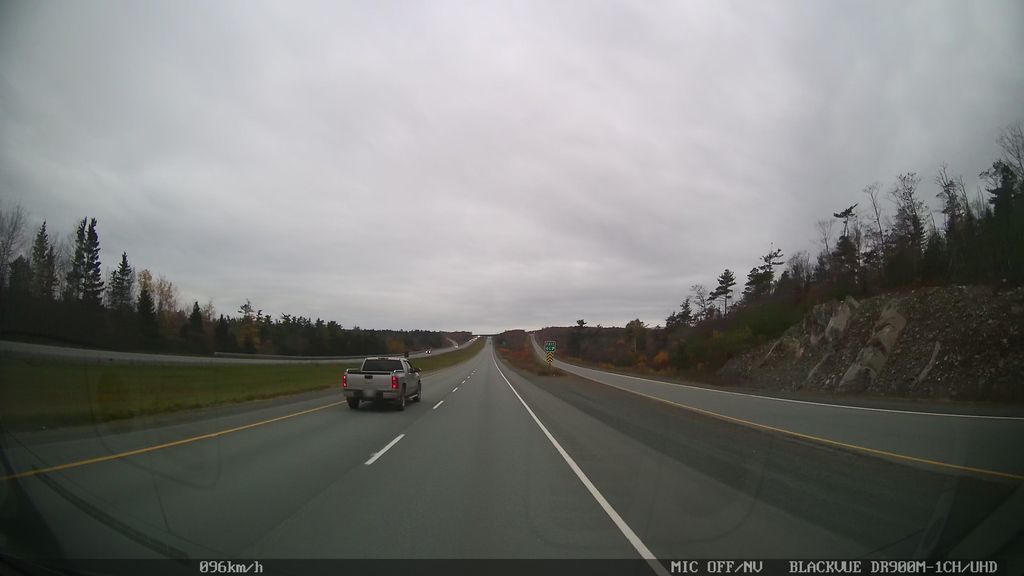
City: halifax